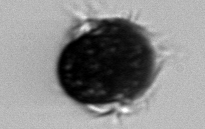
Label: Mesodinium